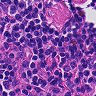
Metastatic tissue present: no